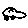
Label: car